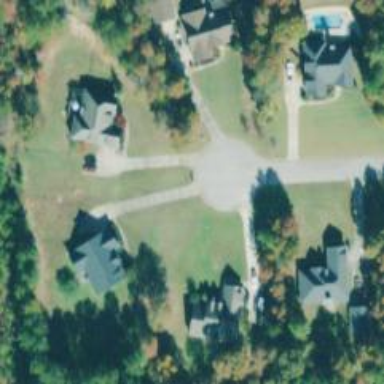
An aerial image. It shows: Driveway.